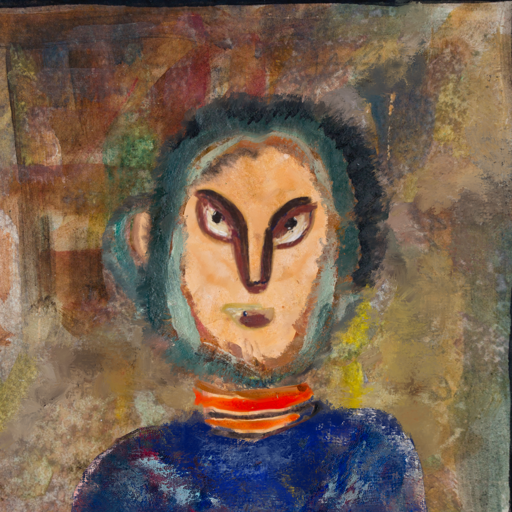
Background: Mosgoul, Head And Neck Front: Childish, Face Front: After_Raid, Bust: Irani, Hair Front: Boggyland, Head Accessory: Blank, Second Necklace: Blank, Necklace: Experience, Baby: Blank